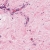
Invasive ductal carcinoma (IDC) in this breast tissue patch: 0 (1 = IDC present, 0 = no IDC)